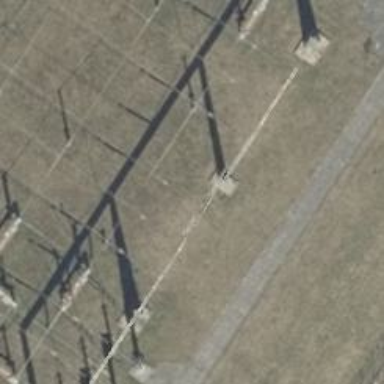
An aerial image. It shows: Power line with 3 cables. It is situated in bay.